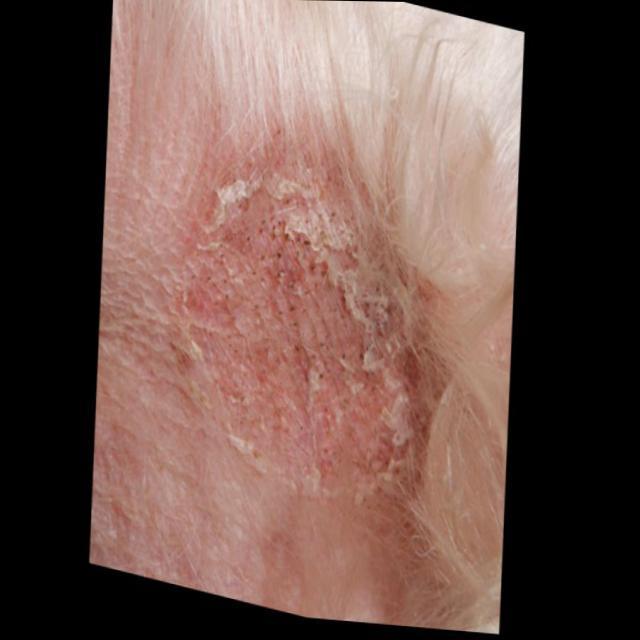
Canine ringworm (Dermatophytosis) — fungal infection caused by Microsporum or Trichophyton. Presents with circular alopecia, scaling, crusting, and broken hairs.